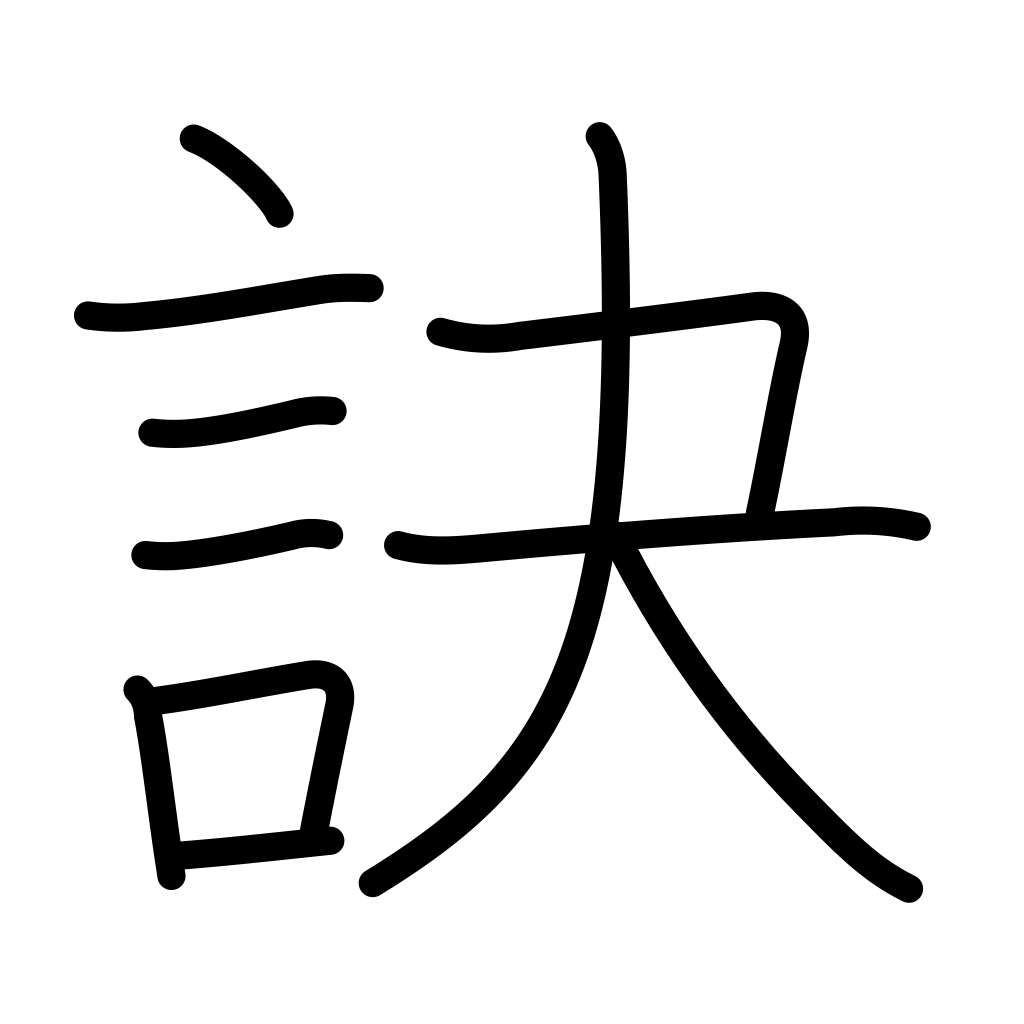
Meaning: separation, part, secret